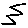
Label: zigzag